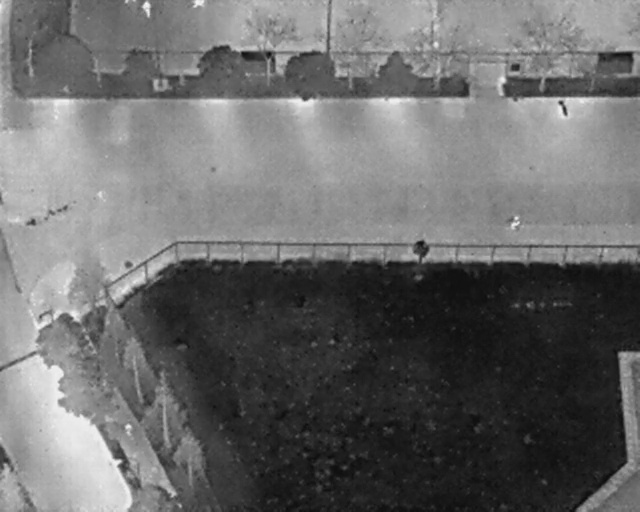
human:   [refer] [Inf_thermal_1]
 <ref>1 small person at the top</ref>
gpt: <box>[[30, 0, 31, 1, 2]]</box>